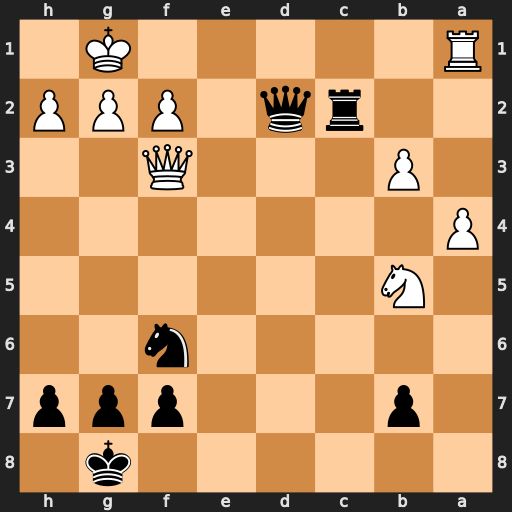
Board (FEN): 6k1/1p3ppp/5n2/1N6/P7/1P3Q2/2rq1PPP/R5K1
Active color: b
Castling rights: -
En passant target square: -
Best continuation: Rc1+ Rxc1 Qxc1+ Qd1 Qxd1#